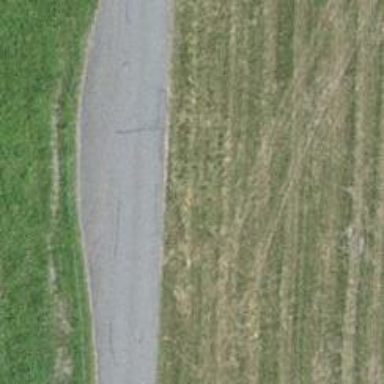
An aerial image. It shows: Passing place on the road.